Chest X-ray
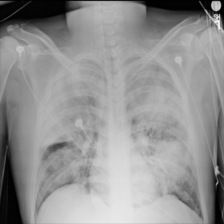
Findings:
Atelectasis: negative
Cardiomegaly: negative
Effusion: negative
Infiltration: positive
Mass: negative
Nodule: positive
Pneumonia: negative
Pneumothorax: negative
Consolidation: negative
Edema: negative
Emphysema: negative
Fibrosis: negative
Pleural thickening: negative
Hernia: negative